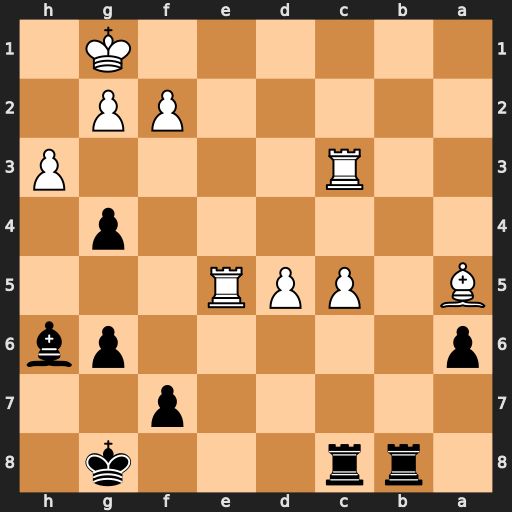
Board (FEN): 1rr3k1/5p2/p5pb/B1PPR3/6p1/2R4P/5PP1/6K1
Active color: b
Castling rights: -
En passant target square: -
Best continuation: Rb1+ Re1 Rxe1+